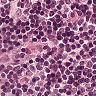
Metastatic tissue present: no